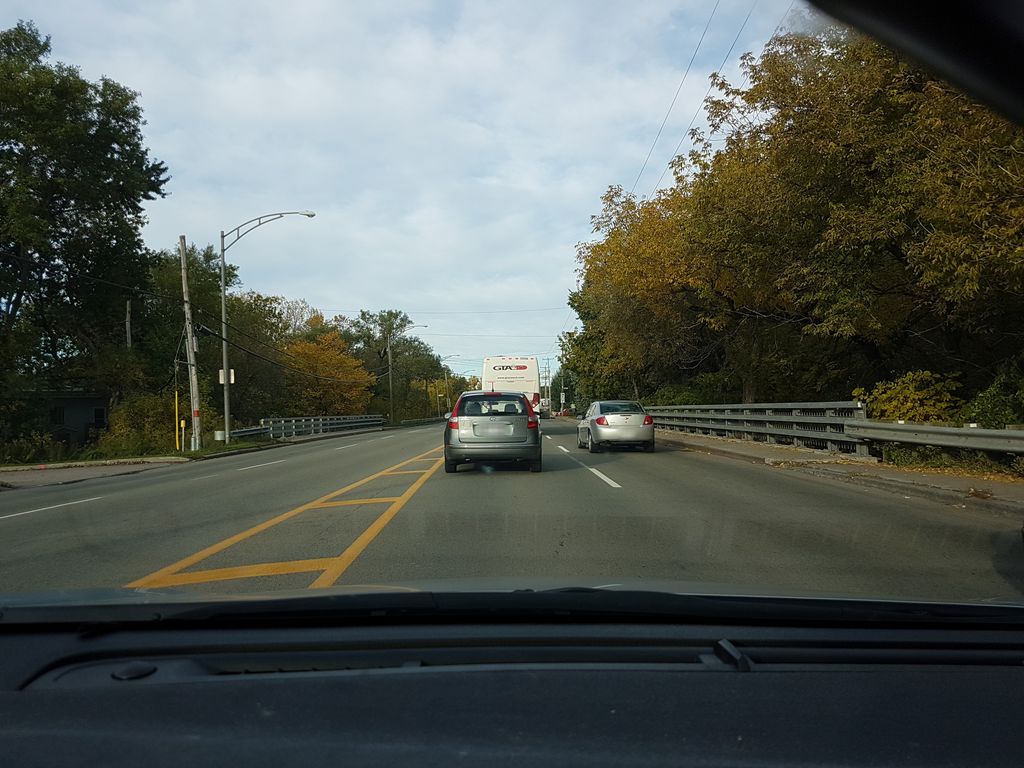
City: quebec_city